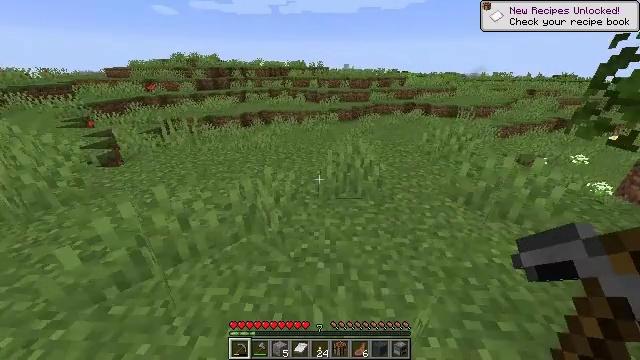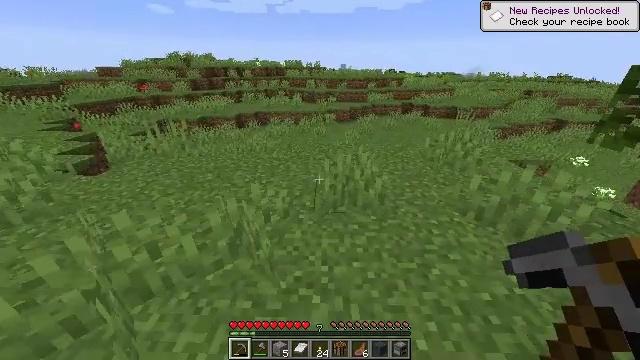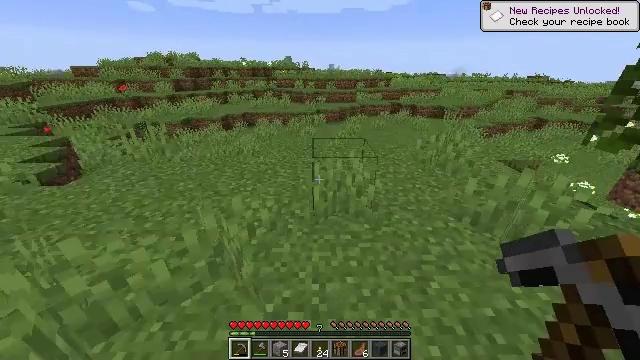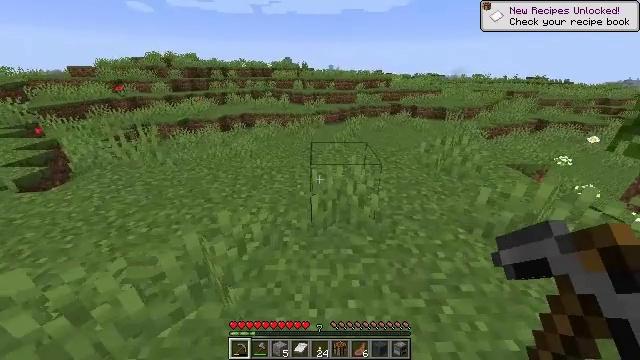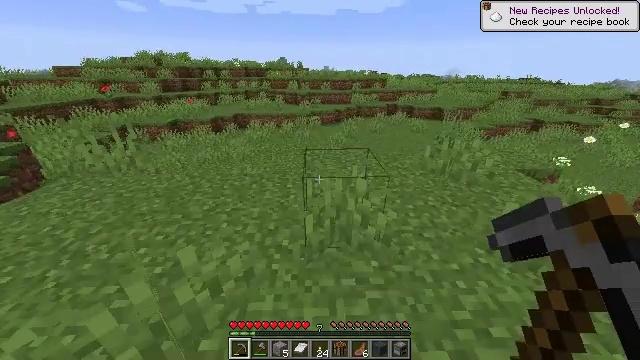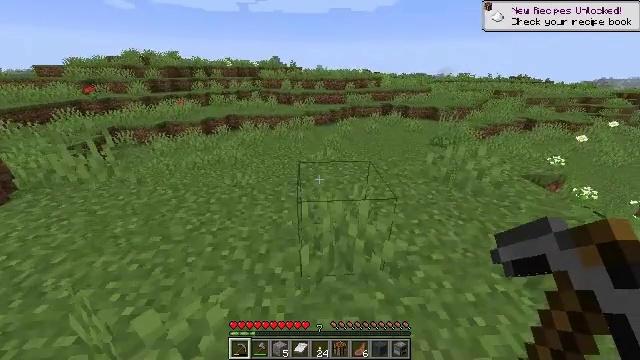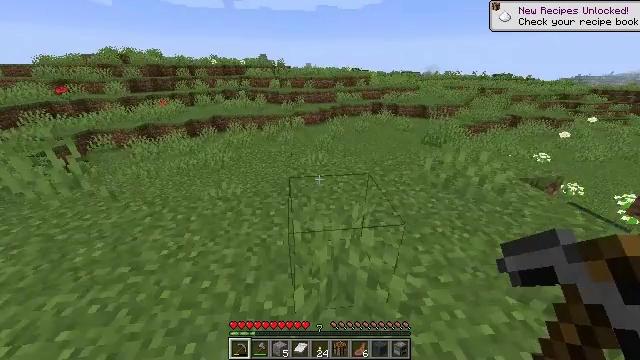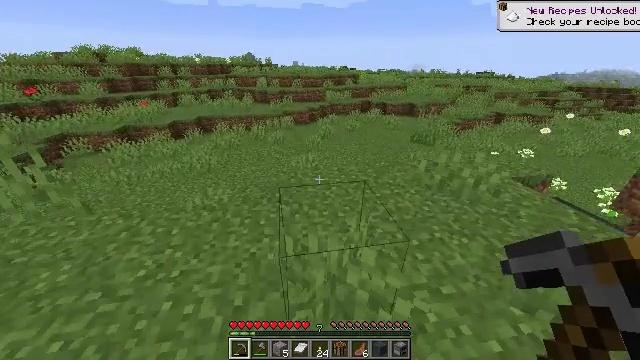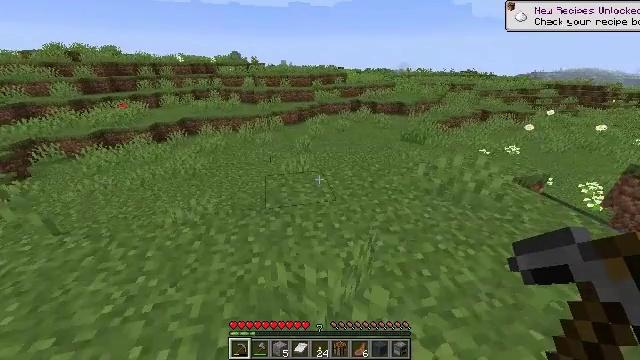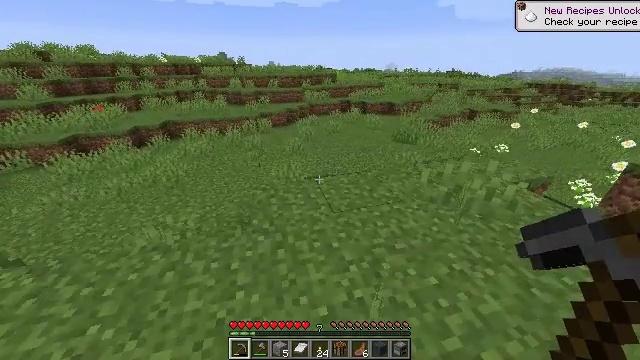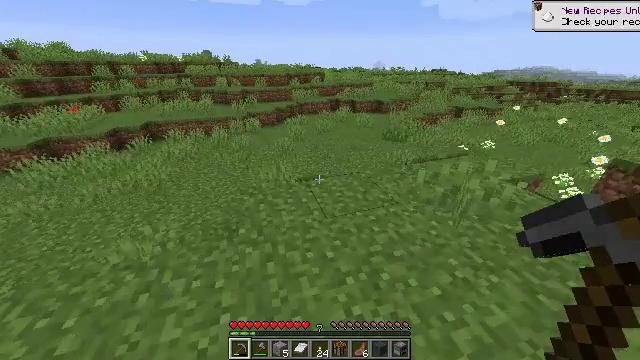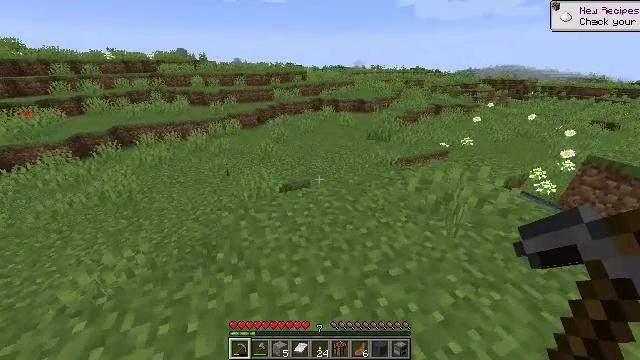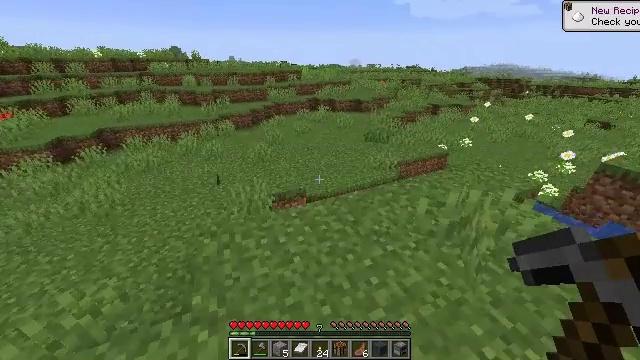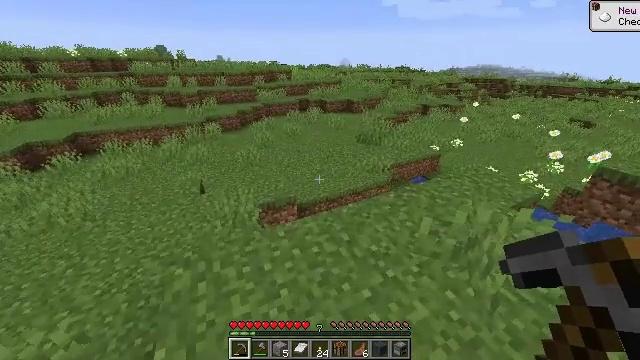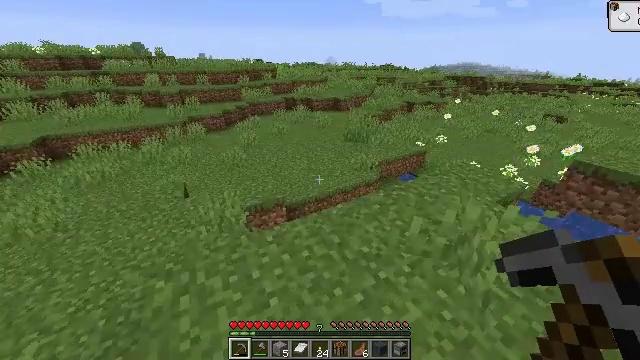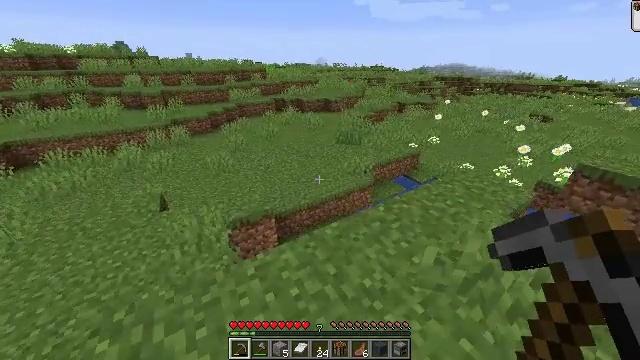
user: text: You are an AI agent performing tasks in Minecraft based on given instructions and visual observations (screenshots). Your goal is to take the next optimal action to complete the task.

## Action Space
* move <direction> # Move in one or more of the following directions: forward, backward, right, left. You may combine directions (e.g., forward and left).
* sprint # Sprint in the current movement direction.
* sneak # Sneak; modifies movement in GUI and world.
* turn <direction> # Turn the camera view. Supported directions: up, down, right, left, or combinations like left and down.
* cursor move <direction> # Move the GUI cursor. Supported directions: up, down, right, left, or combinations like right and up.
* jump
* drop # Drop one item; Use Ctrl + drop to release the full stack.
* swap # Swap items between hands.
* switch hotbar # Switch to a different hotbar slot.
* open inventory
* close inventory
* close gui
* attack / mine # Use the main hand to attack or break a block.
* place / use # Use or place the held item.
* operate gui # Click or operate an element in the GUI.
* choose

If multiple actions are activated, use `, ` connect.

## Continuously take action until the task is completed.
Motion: motion action
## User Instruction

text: Mine the pumpkin from the ground.
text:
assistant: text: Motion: move forward, sprint
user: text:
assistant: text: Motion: move forward, sprint, turn right
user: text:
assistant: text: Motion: move forward, sprint
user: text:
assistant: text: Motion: move forward, sprint, turn right
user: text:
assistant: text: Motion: move forward, sprint, turn right
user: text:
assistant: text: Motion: move forward, sprint, turn right
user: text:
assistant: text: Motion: move forward, sprint, turn right
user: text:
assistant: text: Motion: move forward, sprint, turn right
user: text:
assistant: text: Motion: move forward, sprint, turn right
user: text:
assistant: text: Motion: move forward, sprint, turn right
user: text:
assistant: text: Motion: move forward, sprint, turn right
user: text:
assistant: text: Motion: move forward, sprint, turn right
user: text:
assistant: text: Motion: move forward, sprint, turn right
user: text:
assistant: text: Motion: move forward, sprint, turn right
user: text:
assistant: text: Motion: move forward, sprint, turn right
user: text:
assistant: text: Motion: move forward, sprint, turn right
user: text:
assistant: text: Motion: move forward, sprint
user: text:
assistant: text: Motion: move forward, sprint, turn right
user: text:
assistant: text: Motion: move forward, sprint
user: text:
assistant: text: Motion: move forward, sprint
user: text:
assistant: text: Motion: move forward, sprint, turn left
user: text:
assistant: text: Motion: move forward, sprint, turn left
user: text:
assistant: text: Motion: move forward, sprint, turn left
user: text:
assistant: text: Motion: move forward, sprint, turn left
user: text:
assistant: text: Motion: move forward, sprint, turn left
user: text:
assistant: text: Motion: move forward, sprint, turn left
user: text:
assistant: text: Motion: move forward, sprint, turn left
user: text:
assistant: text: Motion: move forward, sprint, turn left
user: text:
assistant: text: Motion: move forward, sprint, turn left and up
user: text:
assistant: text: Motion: move forward, sprint, turn up